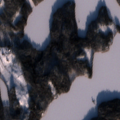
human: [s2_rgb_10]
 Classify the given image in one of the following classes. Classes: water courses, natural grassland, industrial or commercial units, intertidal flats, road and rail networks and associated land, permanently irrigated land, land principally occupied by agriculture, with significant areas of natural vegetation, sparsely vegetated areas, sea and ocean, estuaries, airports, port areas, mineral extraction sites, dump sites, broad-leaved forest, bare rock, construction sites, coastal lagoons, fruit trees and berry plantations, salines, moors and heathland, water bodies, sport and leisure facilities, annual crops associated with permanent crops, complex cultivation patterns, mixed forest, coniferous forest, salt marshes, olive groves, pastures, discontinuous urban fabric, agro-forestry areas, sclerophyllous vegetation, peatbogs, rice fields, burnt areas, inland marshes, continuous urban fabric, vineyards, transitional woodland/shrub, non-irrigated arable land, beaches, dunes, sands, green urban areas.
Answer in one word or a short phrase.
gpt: coniferous forest, mixed forest, transitional woodland/shrub, water bodies